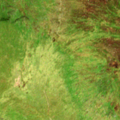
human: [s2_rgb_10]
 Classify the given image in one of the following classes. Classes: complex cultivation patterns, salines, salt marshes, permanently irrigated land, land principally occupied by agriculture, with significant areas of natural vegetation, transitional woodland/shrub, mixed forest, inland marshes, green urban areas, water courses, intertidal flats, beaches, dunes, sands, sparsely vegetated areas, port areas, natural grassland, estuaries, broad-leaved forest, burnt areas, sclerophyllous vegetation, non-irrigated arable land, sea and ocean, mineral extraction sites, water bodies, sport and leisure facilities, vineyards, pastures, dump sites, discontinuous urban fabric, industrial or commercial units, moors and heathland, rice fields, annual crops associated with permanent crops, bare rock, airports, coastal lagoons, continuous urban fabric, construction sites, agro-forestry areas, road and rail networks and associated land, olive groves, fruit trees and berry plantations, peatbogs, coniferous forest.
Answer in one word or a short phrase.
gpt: moors and heathland, sparsely vegetated areas, peatbogs